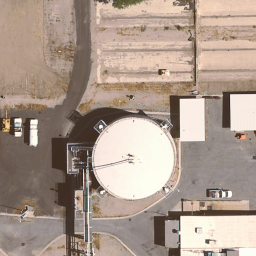
Label: storage tanks